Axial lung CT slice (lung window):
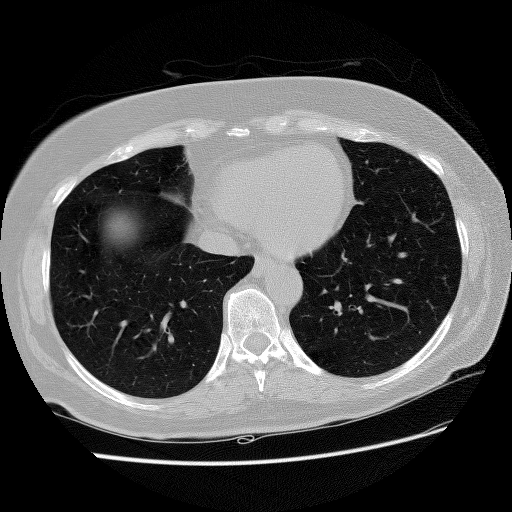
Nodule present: no